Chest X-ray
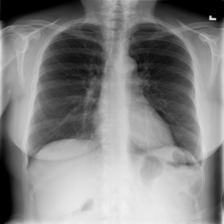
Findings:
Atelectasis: negative
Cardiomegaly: negative
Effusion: negative
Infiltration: negative
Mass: negative
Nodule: negative
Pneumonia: negative
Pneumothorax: negative
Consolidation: negative
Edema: negative
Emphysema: negative
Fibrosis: negative
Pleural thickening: negative
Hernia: negative